Question: I am using primefaces to develop a web app.I am trying to show the bar code on mhe webpage.All coders are shown except the QR code.I have read that two jar files are required for this

- -
I have added these jar files in the lib folder & try running it.In this way i get 404 error when i add qrgen in lib folder.
I tried doing it using maven i added the depedency as follows:
'''
<dependency>
<groupId>net.glxn</groupId>
<artifactId>qrgen</artifactId>
<version>1.4</version>
</dependency>
<dependency>
<groupId>net.sf.barcode4j</groupId>
<artifactId>barcode4j-light</artifactId>
<version>2.1</version>
</dependency>
'''
but i get error for second dependency so i copied the barcode4j in lib folder but i can't print the QR code.please help me out.
'''
<!DOCTYPE html>
<html xmlns="http://www.w3.org/1999/xhtml"
xmlns:h="http://java.sun.com/jsf/html"
xmlns:p="http://primefaces.org/ui">
<h:head>
<title>login</title>
</h:head>
<h:body>
<p:panelGrid columns="2">
<h:outputText value="Interleaved 2 of 5" />
<p:barcode value="<PHONE>" type="int2of5" />
<h:outputText value="Codabar" />
<p:barcode value="<PHONE>" type="codabar"/>
<h:outputText value="Code39" />
<p:barcode value="<PHONE>" type="code39" />
<h:outputText value="Code128" />
<p:barcode value="<PHONE>" type="code128"/>
<h:outputText value="EAN-8" />
<p:barcode value="20123451" type="ean8"/>
<h:outputText value="EAN-13" />
<p:barcode value="0123456789012" type="ean13"/>
<h:outputText value="UPC-A (PNG)" />
<p:barcode value="<PHONE>" type="upca" format="png"/>
<h:outputText value="UPC-E (Vertical)" />
<p:barcode value="<PHONE>" type="upce" orientation="90"/>
<h:outputText value="PDF417" />
<p:barcode value="<PHONE>" type="pdf417"/>
<h:outputText value="DataMatrix" />
<p:barcode value="<PHONE>" type="datamatrix"/>
<h:outputText value="Postnet" />
<p:barcode value="<PHONE>" type="postnet"/>
<h:outputText value="QR" />
<p:barcode value="<PHONE>" type="qr"/>
</p:panelGrid>
</h:body>
</html>
'''
'''
<project xmlns="http://maven.apache.org/POM/4.0.0" xmlns:xsi="http://www.w3.org/2001/XMLSchema-instance"
xsi:schemaLocation="http://maven.apache.org/POM/4.0.0 http://maven.apache.org/xsd/maven-4.0.0.xsd">
<modelVersion>4.0.0</modelVersion>
<groupId>com.prime</groupId>
<artifactId>primedemop</artifactId>
<version>0.0.1-SNAPSHOT</version>
<name>primefaces</name>
<dependencies>
<dependency>
<groupId>com.sun.faces</groupId>
<artifactId>jsf-api</artifactId>
<version>2.2.2</version>
</dependency>
<dependency>
<groupId>com.sun.faces</groupId>
<artifactId>jsf-impl</artifactId>
<version>2.2.2</version>
</dependency>
<dependency>
<groupId>javax.servlet</groupId>
<artifactId>javax.servlet-api</artifactId>
<version>3.0.1</version>
</dependency>
<dependency>
<groupId>org.primefaces</groupId>
<artifactId>primefaces</artifactId>
<version>5.1</version>
</dependency>
<dependency>
<groupId>net.glxn</groupId>
<artifactId>qrgen</artifactId>
<version>1.4</version>
</dependency>
</dependencies>![smaple][2]
</project>
'''
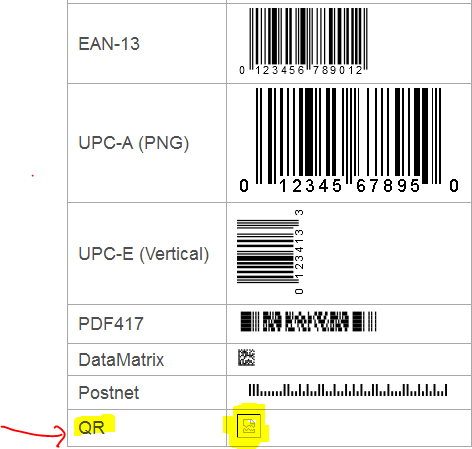
Answer: I guess you're doing all ok.But you missed on one thing.The qrgen-1.4 you are using are further having dependencies as & trying including these two jar files into your build path these might work well.